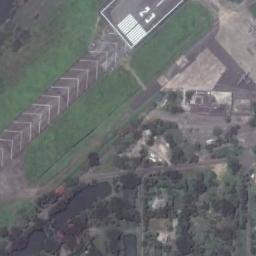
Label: runway